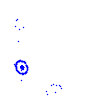
Particle: electron